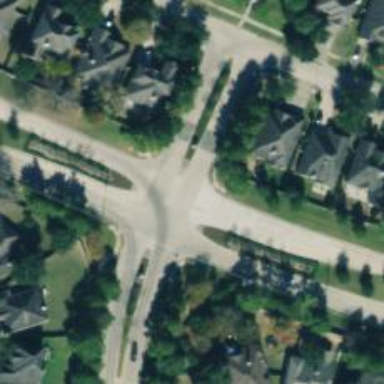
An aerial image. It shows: Secondary road.